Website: crate-barrel
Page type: customer-info-address
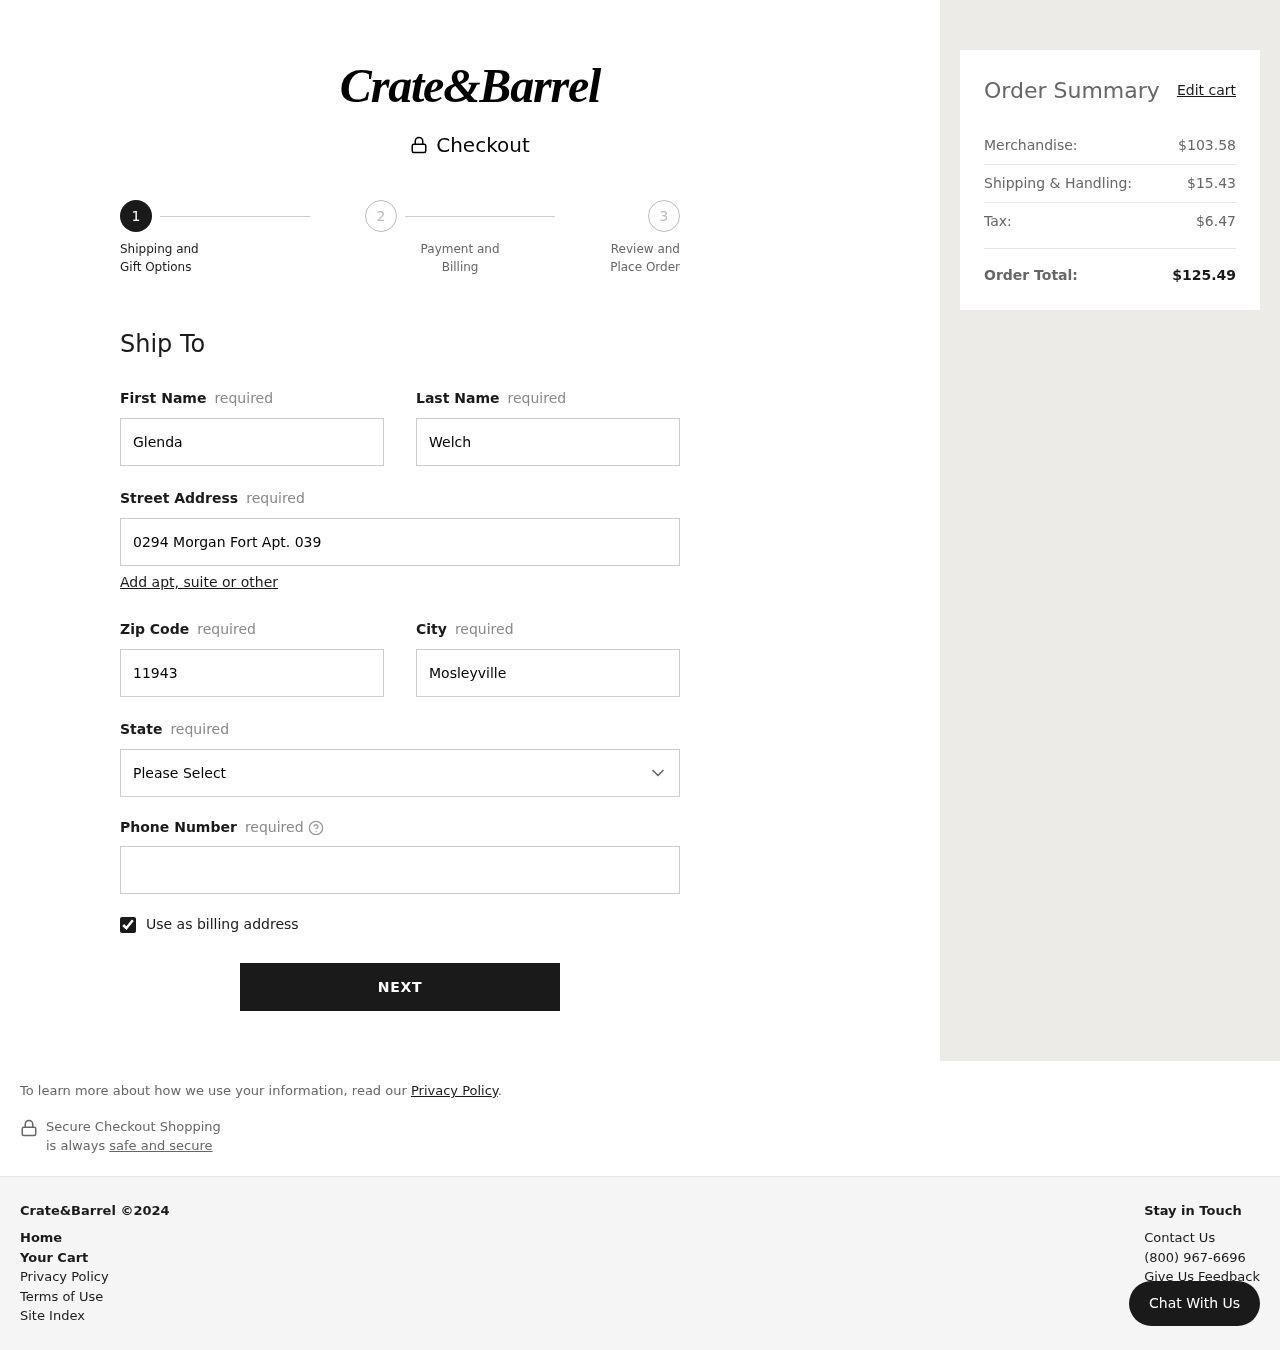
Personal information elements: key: PII_CITY
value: Mosleyville
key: PII_FIRSTNAME
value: Glenda
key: PII_LASTNAME
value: Welch
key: PII_PHONE
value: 3329246623
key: PII_POSTCODE
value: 11943
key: PII_STATE
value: New Mexico
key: PII_STREET
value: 0294 Morgan Fort Apt. 039
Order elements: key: ORDER_SUBTOTAL
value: $103.58
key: ORDER_SHIPPING_COST
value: $15.43
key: ORDER_TAX
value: $6.47
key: ORDER_TOTAL
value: $125.49